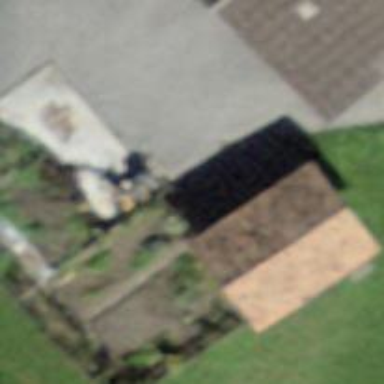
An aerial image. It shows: Rural barn.